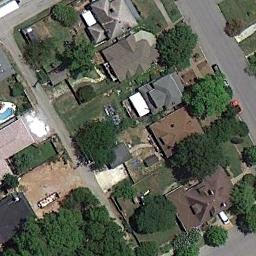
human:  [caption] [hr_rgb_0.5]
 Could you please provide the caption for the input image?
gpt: The medium residential area has some neatly arranged houses and some trees are among these houses .

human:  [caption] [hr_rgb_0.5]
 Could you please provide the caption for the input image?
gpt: Many buildings are in medium residential area .

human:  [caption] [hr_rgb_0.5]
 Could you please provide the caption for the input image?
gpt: The medium residential is on the grass next to some trees and road .

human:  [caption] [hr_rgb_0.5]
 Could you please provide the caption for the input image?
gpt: There are big trees in the middle of the medium-sized residential area .

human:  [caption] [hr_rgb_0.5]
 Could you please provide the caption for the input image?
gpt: There are some buildings and green trees on the medium residential area .